Question: So i'm trying to make a bootstrap row with a title and a badge to the right.
To see what's happening see the image at the bottom of this post.
The code is as follows:
'''
<div class="box workoutscontent">
<div class="row">
<div class="col-xs-10 col-md-10">
<h1 class="workouttitle">@workout.WorkoutTitle</h1>
</div>
<div class="col-xs-2 col-md-2">
<h1>
@if (workout.Goal == "Afslanken")
{<span class="label label-primary workoutlabel">Afslanken</span>}
@if (workout.Goal == "Aankomen")
{<span class="label label-success workoutlabel">Aankomen</span>}
@if (workout.Goal == "Spiermassa opbouwen")
{<span class="label label-warning">Spiermassa opbouwen</span>}
</h1>
</div>
</div>
<hr/>
<div class="row">
<div class="col-md-12">
<p>@workout.DescriptionShort</p>
</div>
</div>
</div>
'''
The css applied to it is
Title:
'''
.workoutscontent h1 {
margin-top: 0;
font-family: 'Nunito', sans-serif;
}
'''
Label:
'''
.workoutlabel {
float: right;
}
'''
The result looks like this:

Why does the label go outside of the box I put it in?
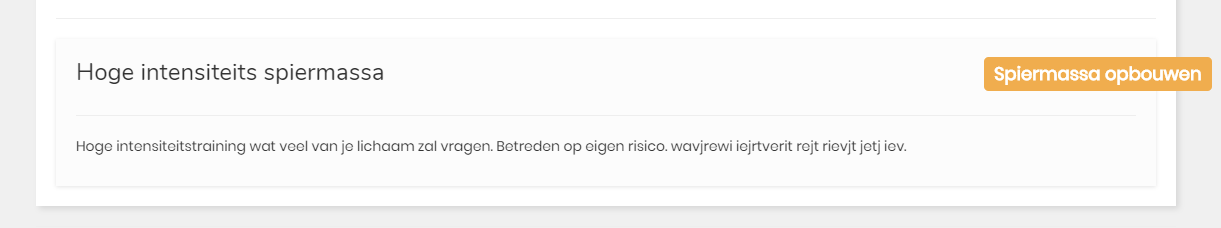
Answer: The main problem you're facing is that the right column definition is not large enough for it's content, so you need to take some away from the left column and add to the right. Remember to shoot for 12 columns per row.
Also you don't need the float on the h1, just use Bootstrap's 'text-right' class on the div, to align in right in the column. Using a grid can help you eliminate using floats which can create extra styling work for you as it takes the elements out of the normal flow.
Below is an example showing your markup as is (structurally) and another version below it with a different column set up allowing room for the right hand column's content, as well as removing the float. I've put a grey background on the columns so you can see what's happening there.
- - -
'''
.workoutscontent h1 {
margin-top: 0;
font-family: 'Nunito', sans-serif;
}
.workoutlabel {
float: right;
}
/* for demonstration purposes only */
div.row div {
background: #cccccc;
border: 1px solid white;
}
'''
'''
<link href="https://maxcdn.bootstrapcdn.com/bootstrap/3.3.7/css/bootstrap.min.css" rel="stylesheet"/>
<code>Unmodified:</code>
<div class="box workoutscontent">
<div class="row">
<div class="col-xs-10 col-md-10">
<h1 class="workouttitle">Title</h1>
</div>
<div class="col-xs-2 col-md-2">
<h1>
<span class="label label-primary workoutlabel">Afslanken</span>
</h1>
</div>
</div>
</div>
<hr/>
<code>Fixed:</code>
<div class="box workoutscontent">
<div class="row">
<div class="col-xs-5 col-s-6 col-md-7">
<h1 class="workouttitle">Title</h1>
</div>
<div class="col-xs-7 col-s-6 col-md-5 text-right">
<h1>
<span class="label label-primary">Afslanken</span>
</h1>
</div>
</div>
</div>
'''
BTW... '<span>' is perfectly acceptable markup within an 'h1' as it is an inline element, so don't worry about that despite comments saying otherwise. Bootstraps own documentation shows it done this way: <URL>